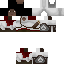
A female human skin with dark skin, wearing brown long hair dressed in a red robe top and red pants, featuring a closed mouth.